Question: Adding new data to the database is working with the many to many relationship.
Now I'm trying to get the project with all categories (category includes id and name). When I get all the project from my database then the associated categories are filled in, but only the id's.
## CLASSES
'''
public class Project
{
public Project() {
Categories = new HashSet<Category>();
}
public int ProjectID { get; set; }
[Display(Name = "Titel")]
public int CompanyID { get; set; }
public virtual Company Company { get; set; }
public virtual ICollection<Category> Categories { get; set; }
}
public class Category
{
public int CategoryID { get; set; }
public string CategoryName { get; set; }
public virtual ICollection<Project> Projects { get; set; }
}
'''
## CONTEXT
'''
/*************ProjectS**************/
modelBuilder.Entity<Project>().HasKey(t => t.ProjectID);
modelBuilder.Entity<Project>().ToTable("Project", "freelauncher");
modelBuilder.Entity<Project>().Property(t => t.ProjectID).HasColumnName("project_id").HasDatabaseGeneratedOption(DatabaseGeneratedOption.Identity);
modelBuilder.Entity<Project>().HasMany(p => p.Categories)
.WithMany(cat => cat.Projects)
.Map(pc =>
{
pc.ToTable("category_has_project");
pc.MapLeftKey("project_id");
pc.MapRightKey("category_id");
}
);
/*************CATEGORY**************/
modelBuilder.Entity<Category>().HasKey(t => t.CategoryID);
modelBuilder.Entity<Category>().ToTable("category", "freelauncher");
modelBuilder.Entity<Category>().Property(t => t.CategoryID).HasColumnName("category_id");
modelBuilder.Entity<Category>().Property(t => t.CategoryName).HasColumnName("category_name");
'''
## CONTROLLER
'''
public ActionResult Projects()
{
IEnumerable<Project> projects = Adapter.ProjectRepository.Get();
return View();
}
'''
## REPOSITORY
'''
public virtual IEnumerable<TEntity> Get(
Expression<Func<TEntity, bool>> filter = null,
Func<IQueryable<TEntity>, IOrderedQueryable<TEntity>> orderBy = null,
string includeProperties = "")
{
IQueryable<TEntity> query = dbSet;
if (filter != null)
{
query = query.Where(filter);
}
foreach (var includeProperty in includeProperties.Split
(new char[] { ',' }, StringSplitOptions.RemoveEmptyEntries))
{
query = query.Include(includeProperty);
}
if (orderBy != null)
{
return orderBy(query).ToList();
}
else
{
return query.ToList();
}
}
'''
What am I doing wrong to get the CategoryName in my projects?

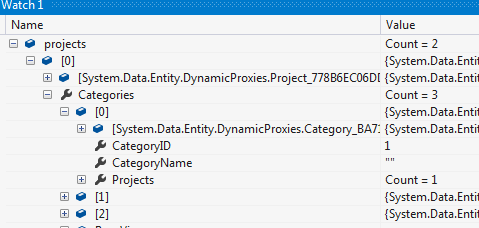
Answer: The code works perfectly, the Category Names were missing from the db. (see comment above)